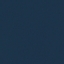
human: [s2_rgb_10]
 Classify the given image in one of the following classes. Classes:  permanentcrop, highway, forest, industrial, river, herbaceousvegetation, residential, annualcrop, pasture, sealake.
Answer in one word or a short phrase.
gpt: SeaLake